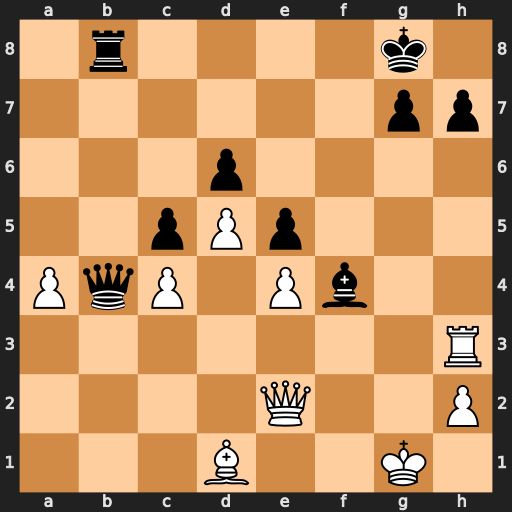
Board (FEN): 1r4k1/6pp/3p4/2pPp3/PqP1Pb2/7R/4Q2P/3B2K1
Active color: w
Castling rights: -
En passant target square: -
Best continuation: Rb3 Qxb3 Bxb3